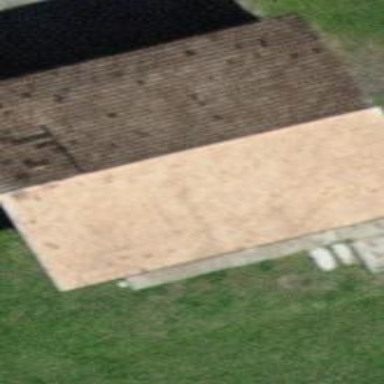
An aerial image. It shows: Shed building.